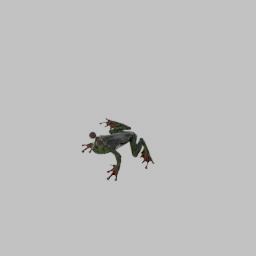
Label: animals